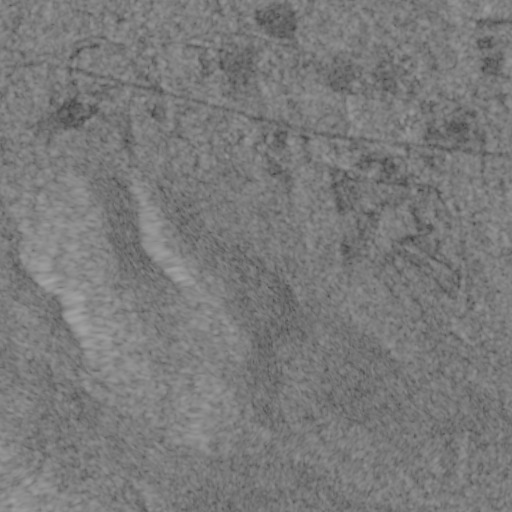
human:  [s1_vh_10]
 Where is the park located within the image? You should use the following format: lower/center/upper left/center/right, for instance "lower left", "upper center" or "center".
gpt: The park is located in the upper right of the image.
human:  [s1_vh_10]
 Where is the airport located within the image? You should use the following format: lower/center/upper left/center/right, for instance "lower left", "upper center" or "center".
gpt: There is no airport in the image.

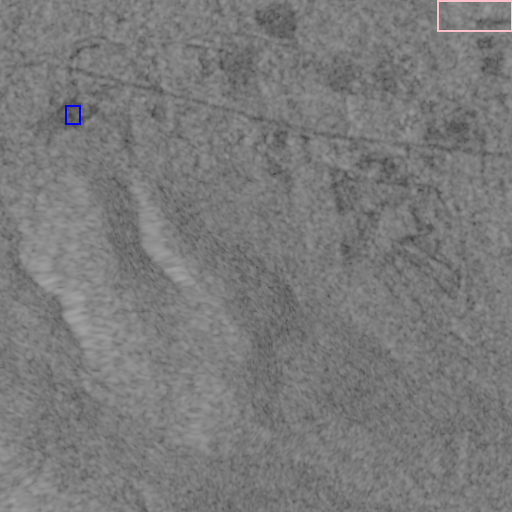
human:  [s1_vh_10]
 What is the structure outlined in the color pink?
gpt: The structure outlined in pink is a park.
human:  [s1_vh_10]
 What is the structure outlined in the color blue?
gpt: The structure outlined in blue is a building.
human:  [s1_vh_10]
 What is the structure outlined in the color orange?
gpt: There is no orange outline.